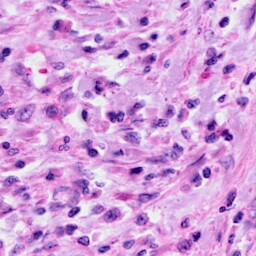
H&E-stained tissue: Cervix